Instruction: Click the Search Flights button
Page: home
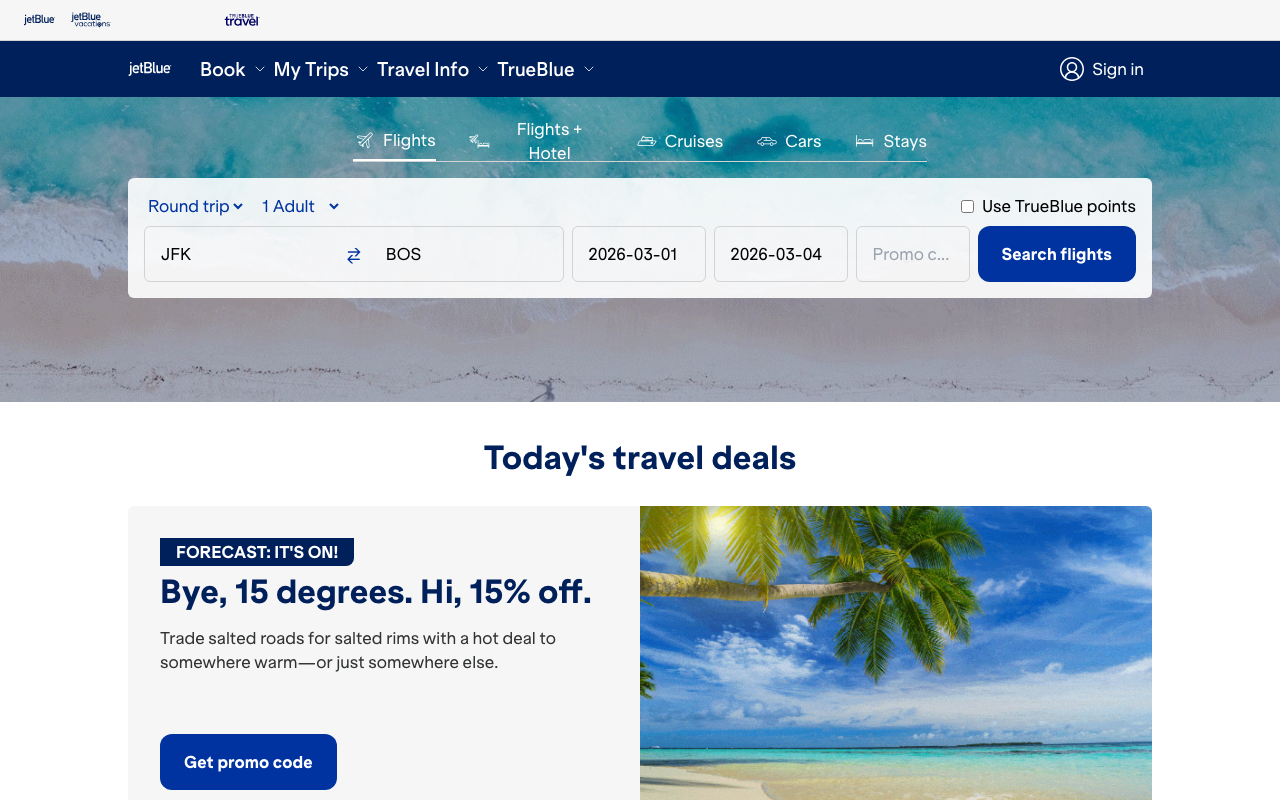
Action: click